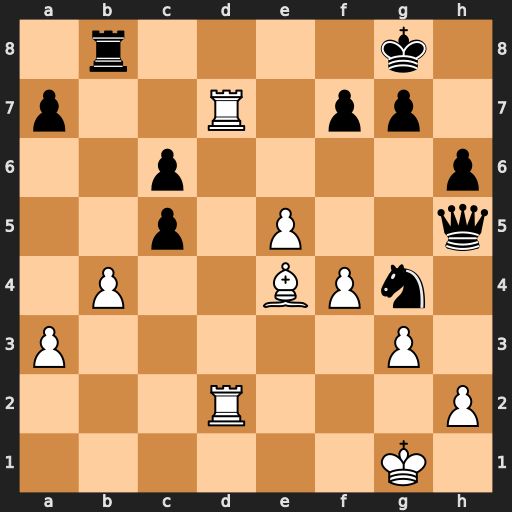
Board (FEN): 1r4k1/p2R1pp1/2p4p/2p1P2q/1P2BPn1/P5P1/3R3P/6K1
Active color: w
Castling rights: -
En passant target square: -
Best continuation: Rd8+ Rxd8 Rxd8#